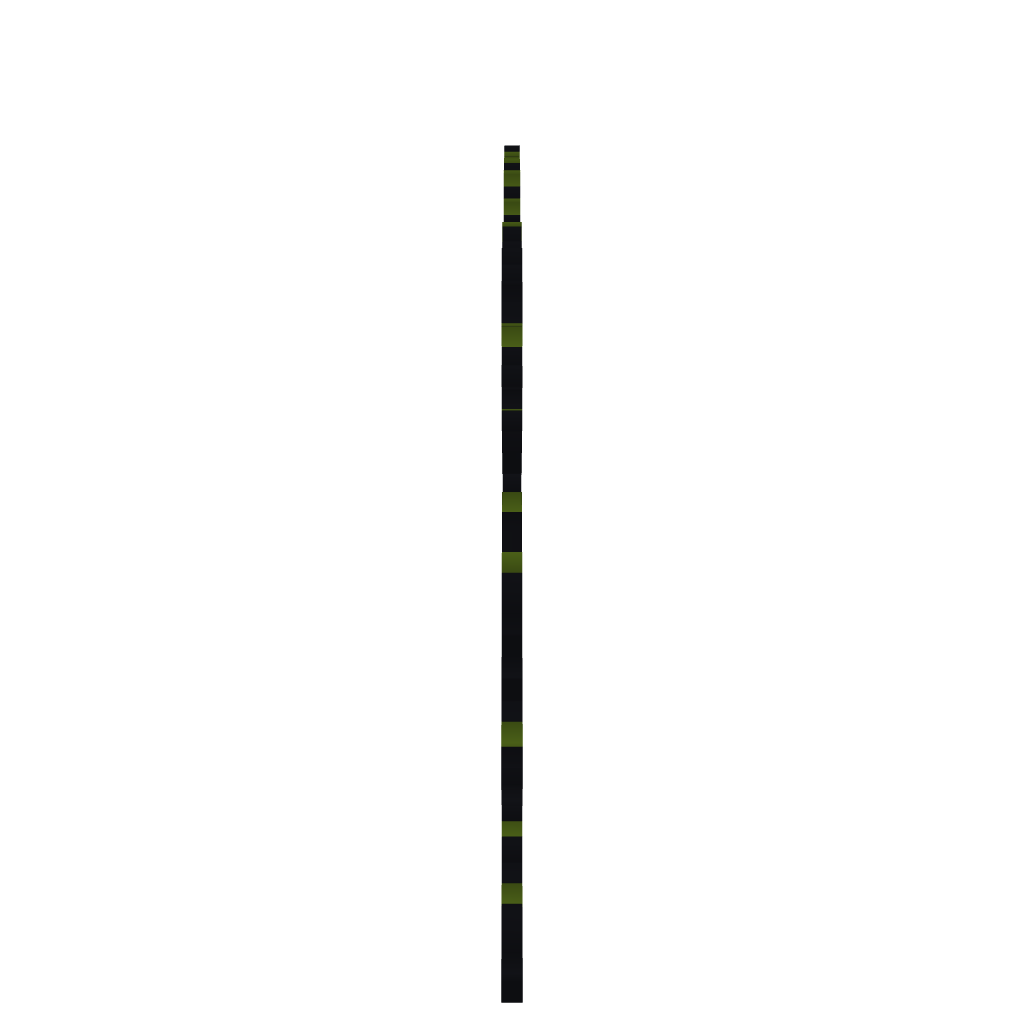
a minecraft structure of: ivysaur sprite